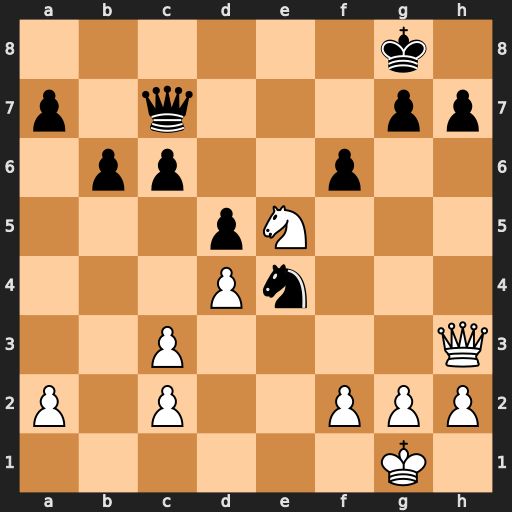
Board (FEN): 6k1/p1q3pp/1pp2p2/3pN3/3Pn3/2P4Q/P1P2PPP/6K1
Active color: w
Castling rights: -
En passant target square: -
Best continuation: Qe6+ Kf8 Nd7+ Qxd7 Qxd7